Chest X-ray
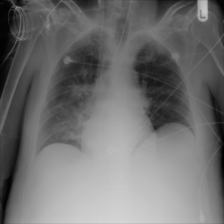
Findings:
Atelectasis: negative
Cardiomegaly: negative
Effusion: negative
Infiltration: positive
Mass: negative
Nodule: negative
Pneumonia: negative
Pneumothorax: negative
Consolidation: negative
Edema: negative
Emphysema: negative
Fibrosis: negative
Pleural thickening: negative
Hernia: negative